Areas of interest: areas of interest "Easy Sunshine Fitness Club (Zhonghai Yayuan Branch)"
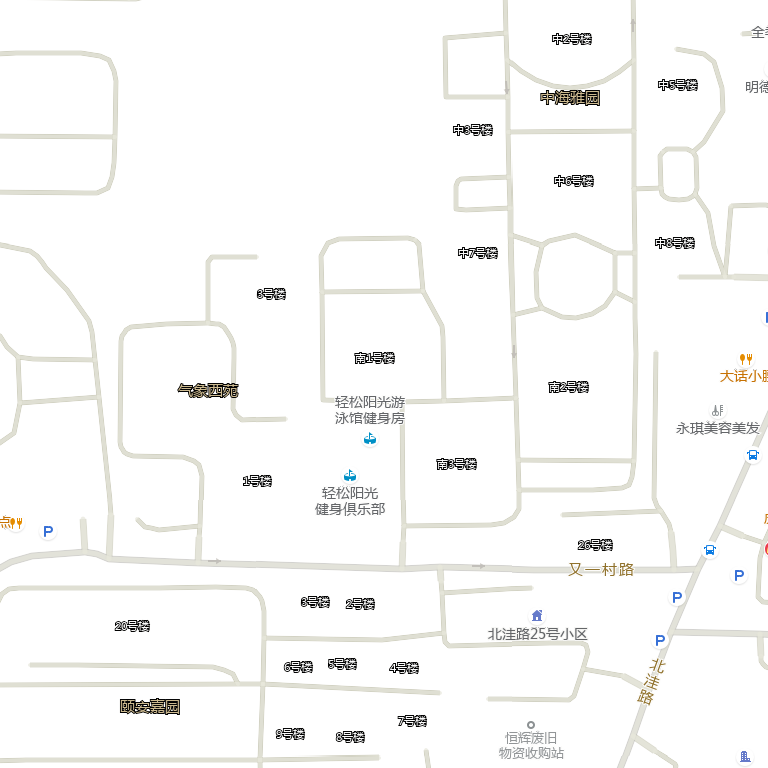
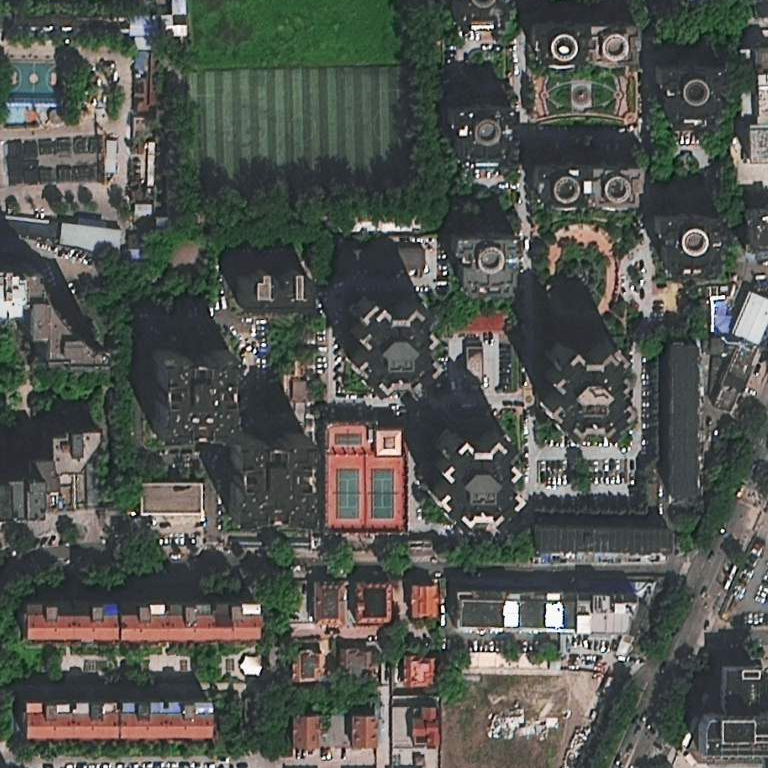